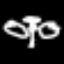
Label: angel